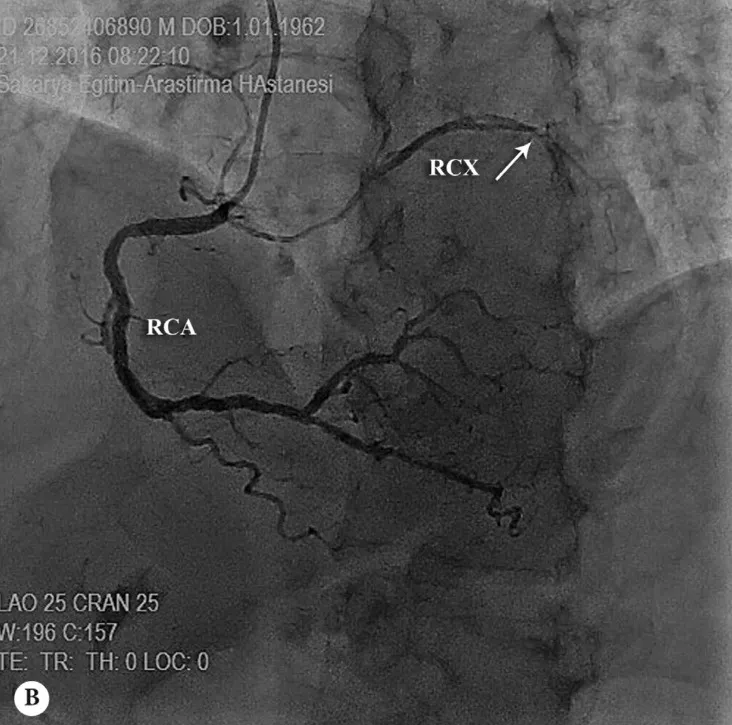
When the right coronary ostium was cannulated (B), another circumflex artery (RCx) (arrow) was noticed in addition to a right coronary artery (RCA) in the left anterior oblique cranial view.
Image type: radiology (x_ray)